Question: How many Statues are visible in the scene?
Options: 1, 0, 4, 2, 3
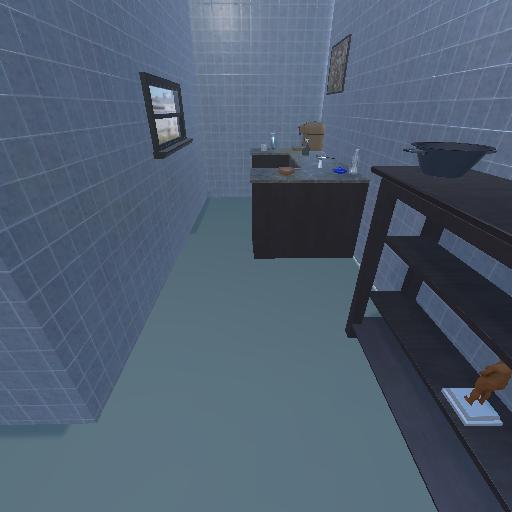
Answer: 1